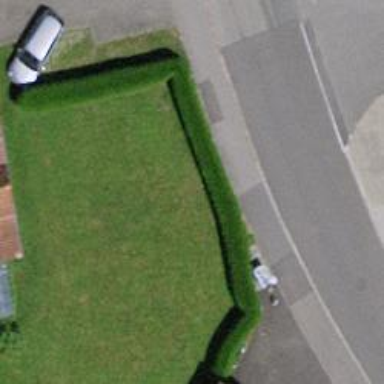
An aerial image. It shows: Hedge acting as barrier.